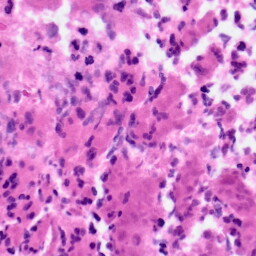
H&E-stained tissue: Pancreatic